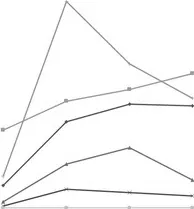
Pituitary stimulation test using corticotropin-releasing hormone, thyrotropin-releasing hormone, luteinizing hormone-releasing hormone and growth hormone releasing hormone showed no response in plasma cortisol level and ACTH level, while other hormones showed adequate response.
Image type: pathology (immunostaining)